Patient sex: F
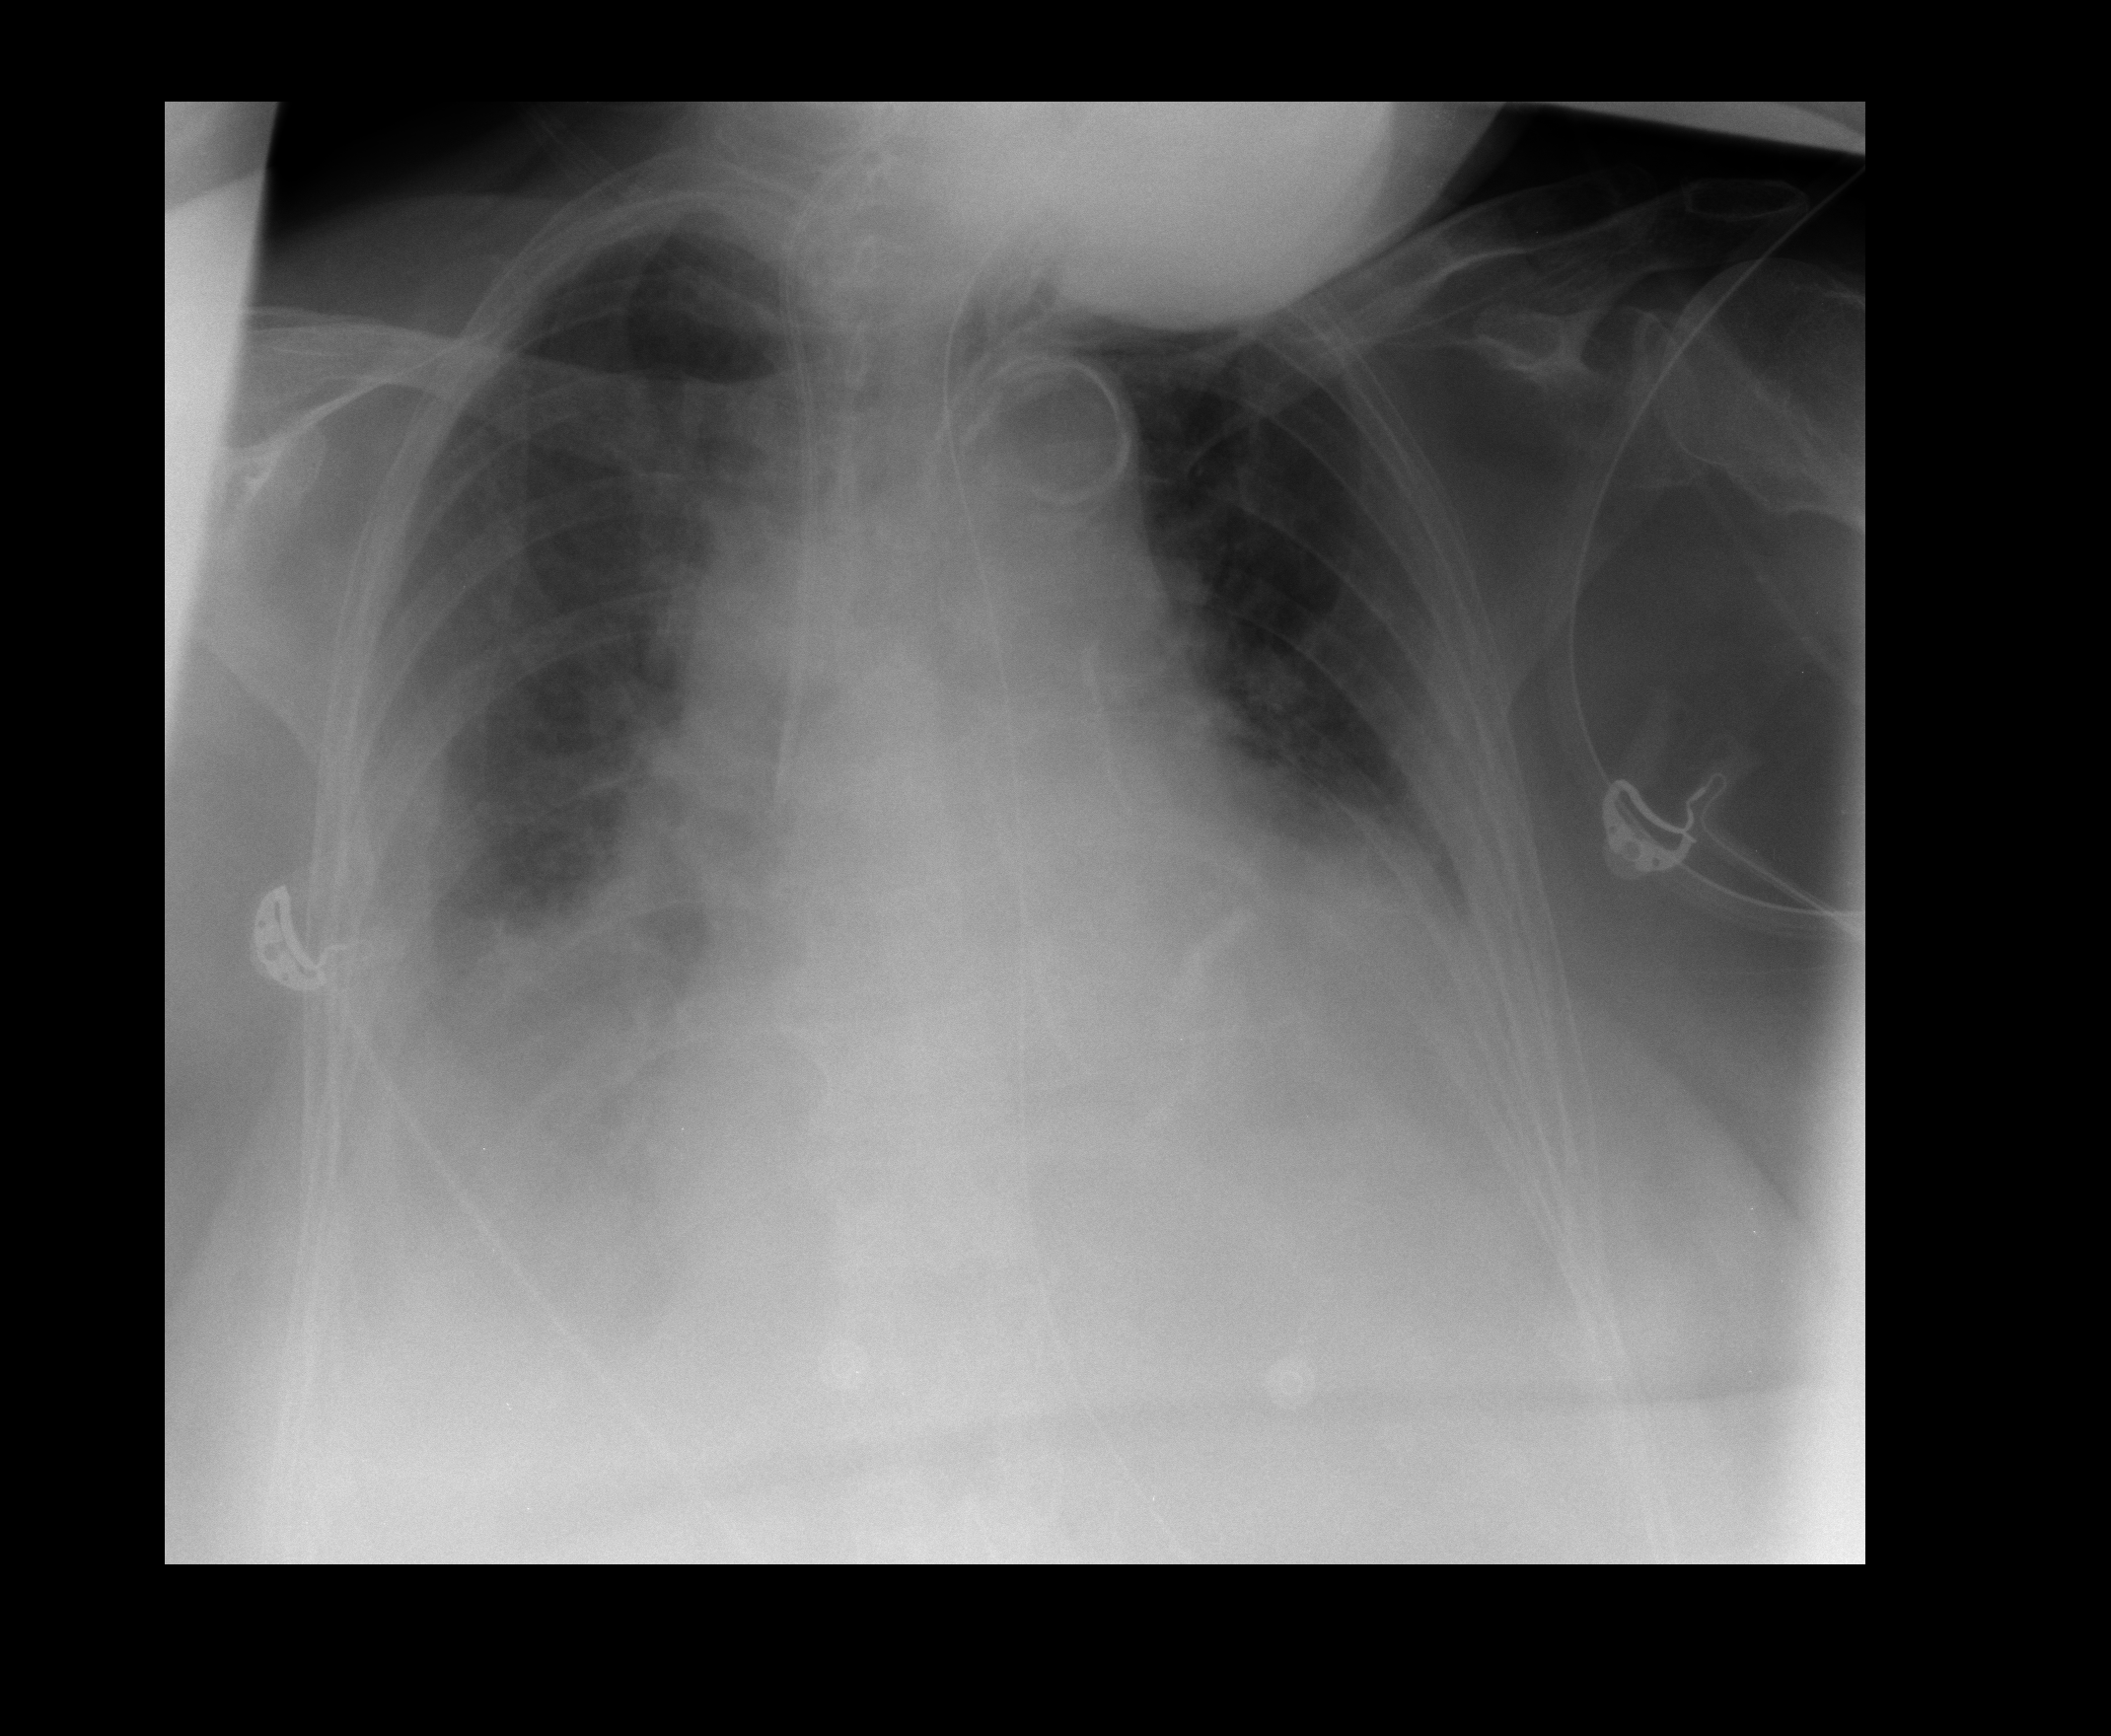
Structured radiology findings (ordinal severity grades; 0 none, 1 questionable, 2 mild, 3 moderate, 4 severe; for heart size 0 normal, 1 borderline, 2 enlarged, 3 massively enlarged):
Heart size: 2
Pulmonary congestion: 1
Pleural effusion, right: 3
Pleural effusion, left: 2
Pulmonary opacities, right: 0
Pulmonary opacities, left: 2
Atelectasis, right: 2
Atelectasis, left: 2